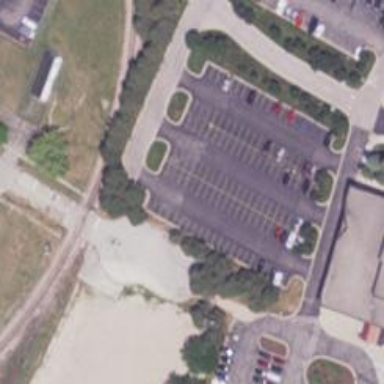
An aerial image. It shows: Paved parking area.